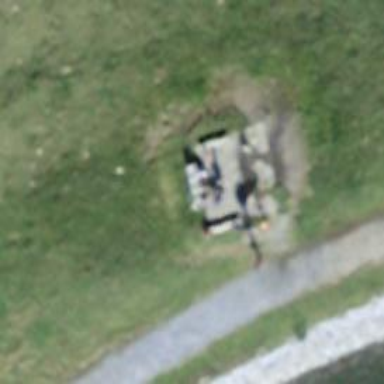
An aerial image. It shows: Bench.